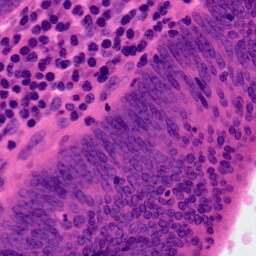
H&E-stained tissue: Colon